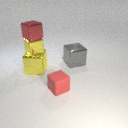
large yellow metal cube to the left of large gray metal cube